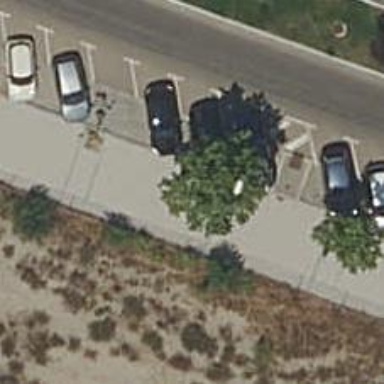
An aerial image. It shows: Parking aisle designated as service road.